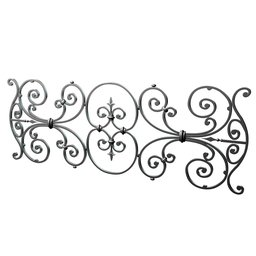
Label: decoration